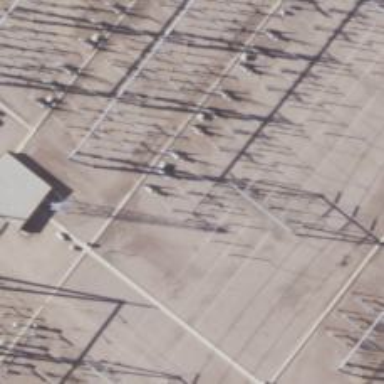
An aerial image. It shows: Switch for power supply.